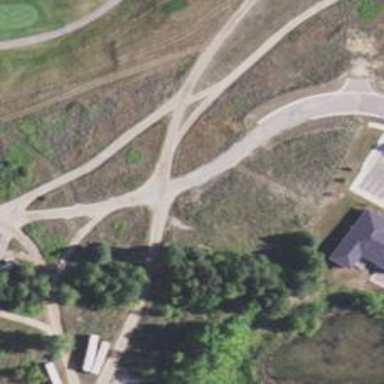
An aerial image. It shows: Golf cartpath that is also road path.